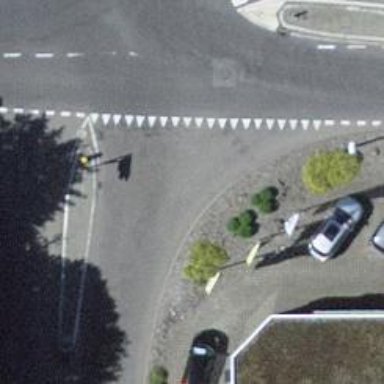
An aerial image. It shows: Road with "give way" sign.